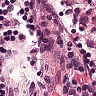
Metastatic tissue present: no